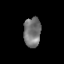
Tissue: skin
Cell type: Others
Senescence score: 0.2558
Nuclear area (px): 500
Mean DAPI intensity: 118.518